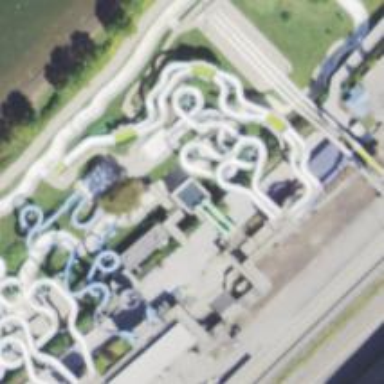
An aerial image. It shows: Canal with water slide attraction.